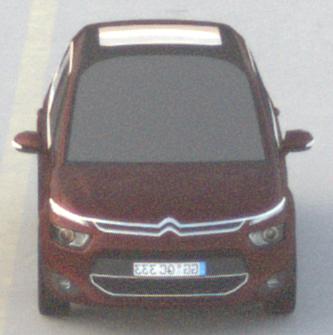
Make: Citroen
Model: Grand C4 Picasso VTi 120
Detailed model: Grand C4 Picasso (II)
Model produced from: 2013/10
Model produced until: 2015/02
Doors: 5
Color: red
Road condition: dry road
Daytime: sunrise or sunset
Contrast: low contrast